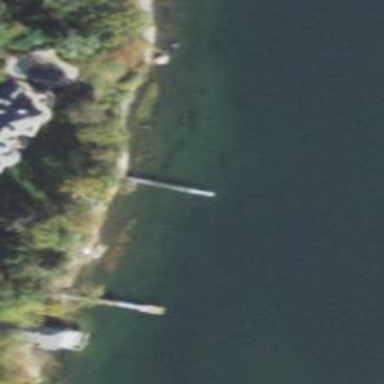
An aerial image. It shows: Man-made pier.